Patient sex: M
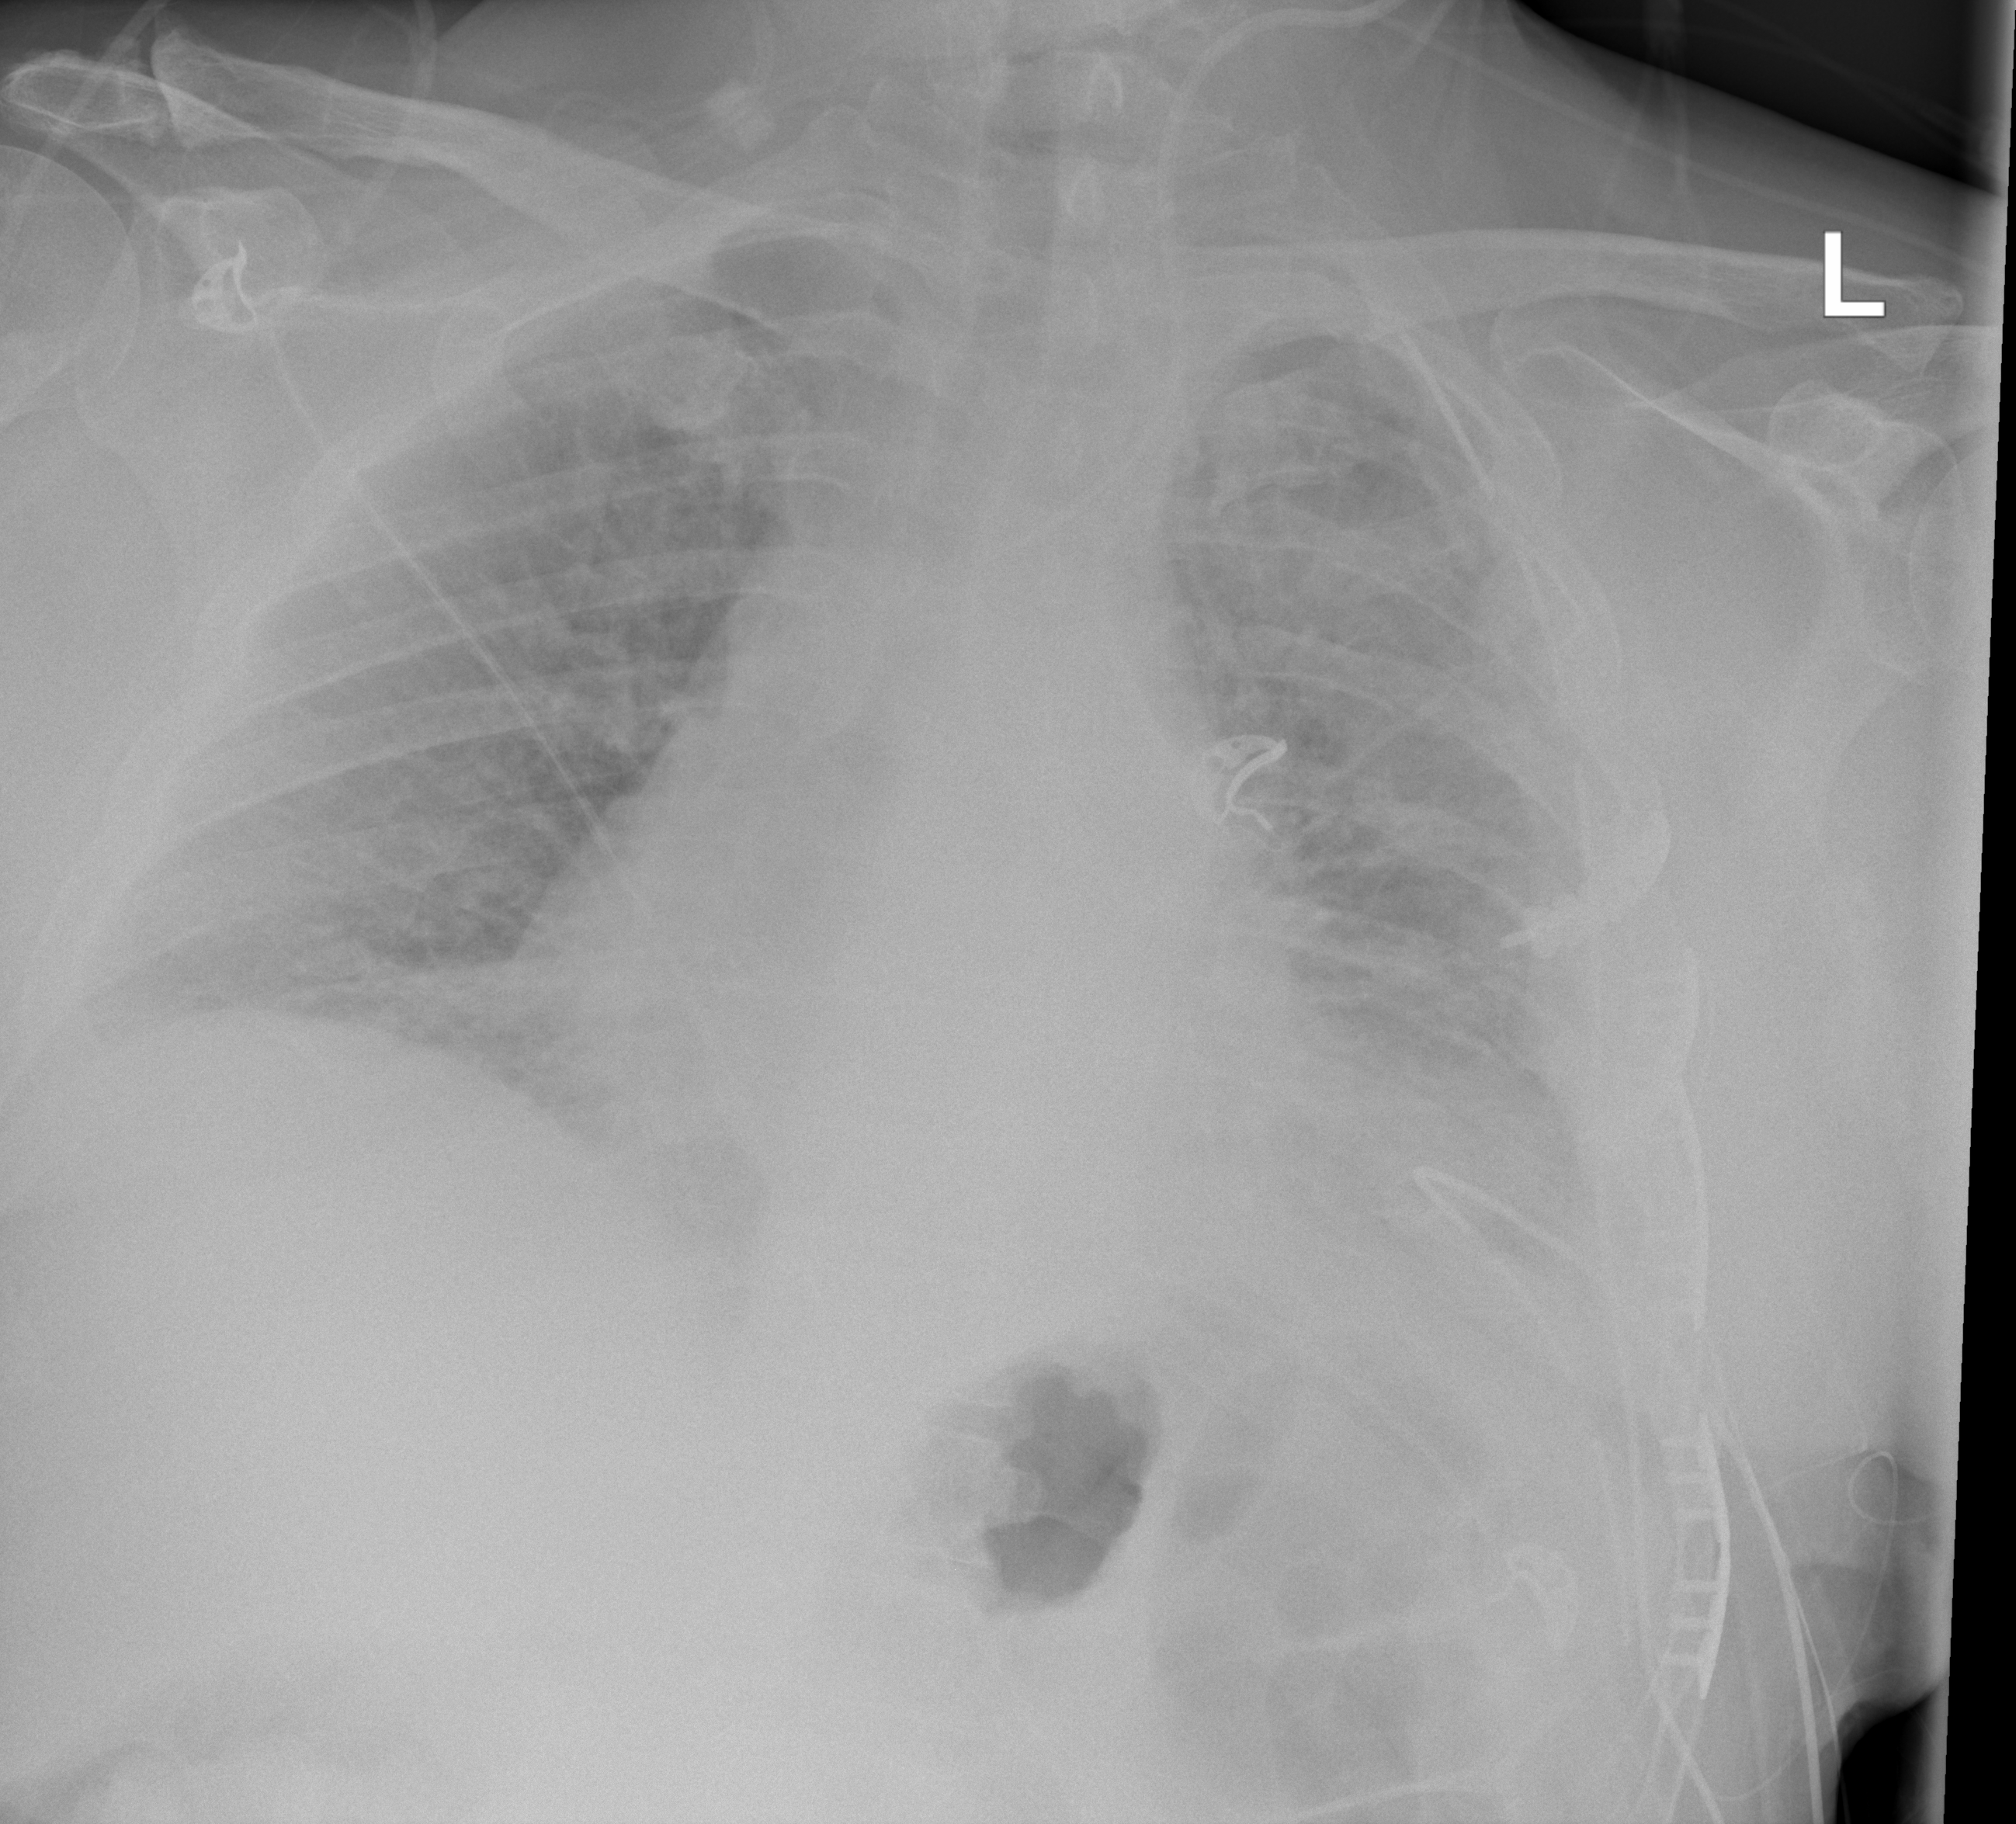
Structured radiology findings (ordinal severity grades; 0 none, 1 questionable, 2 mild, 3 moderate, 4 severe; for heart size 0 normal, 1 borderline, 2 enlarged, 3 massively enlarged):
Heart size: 2
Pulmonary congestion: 3
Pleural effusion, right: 2
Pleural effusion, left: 2
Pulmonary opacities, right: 2
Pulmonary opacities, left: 2
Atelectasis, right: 1
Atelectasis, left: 2